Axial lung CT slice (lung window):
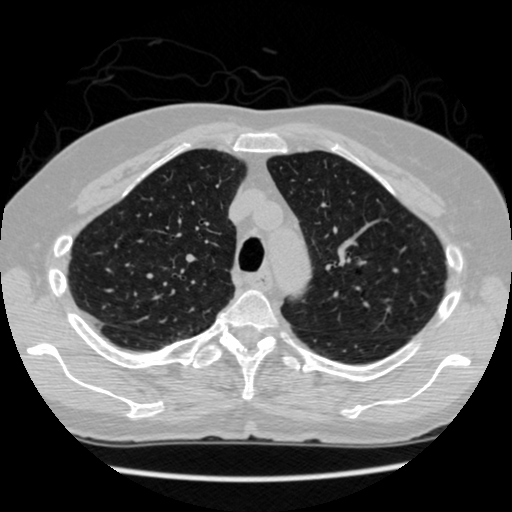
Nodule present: no